Interaction volume radius: 5 \u00c5
Interaction volume height: 35 \u00c5
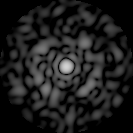
Disorder parameter: 0.8369